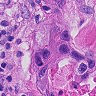
Metastatic tissue present: yes